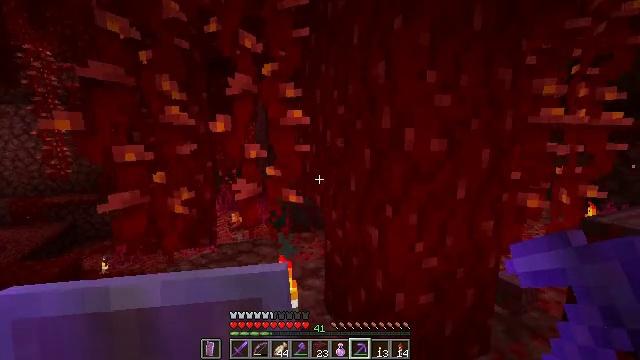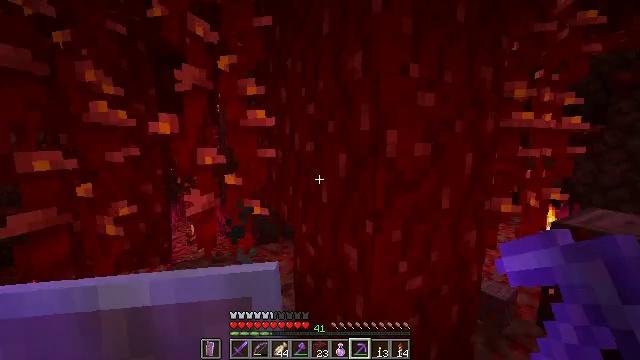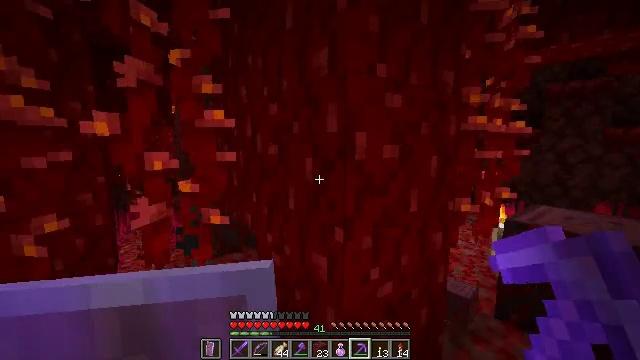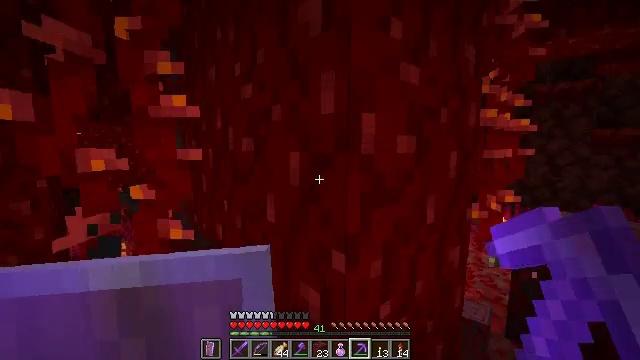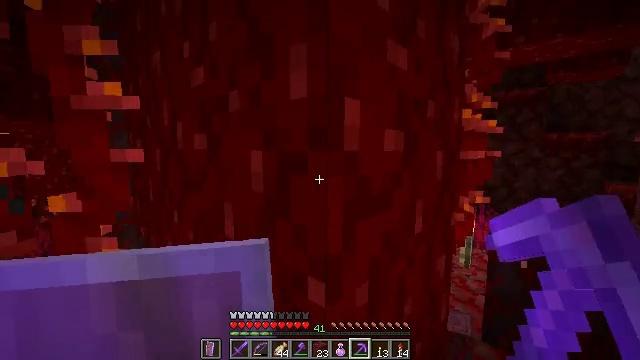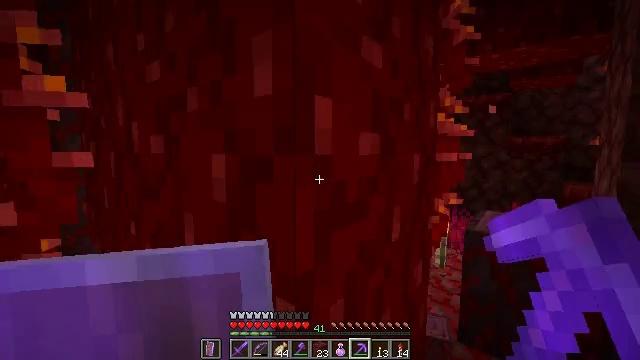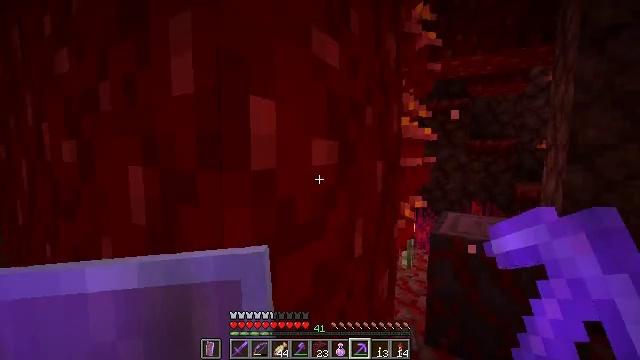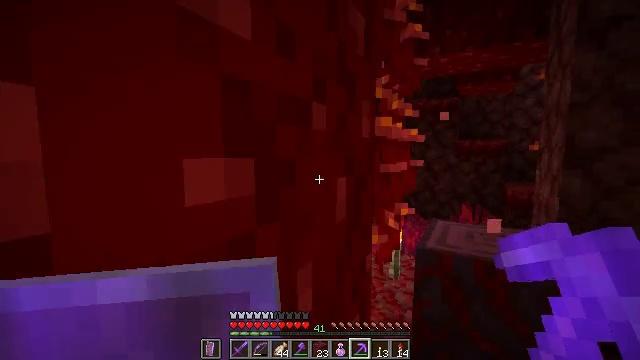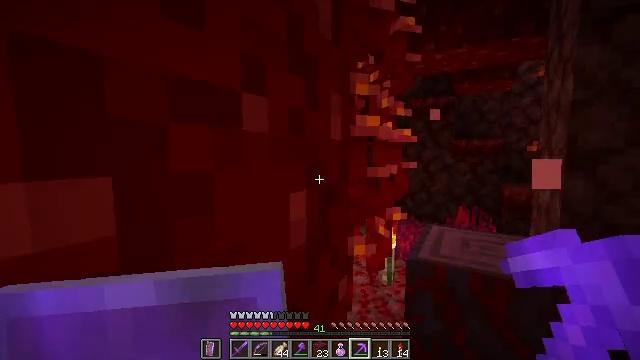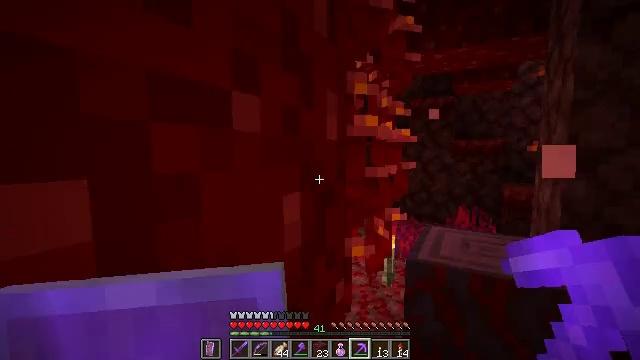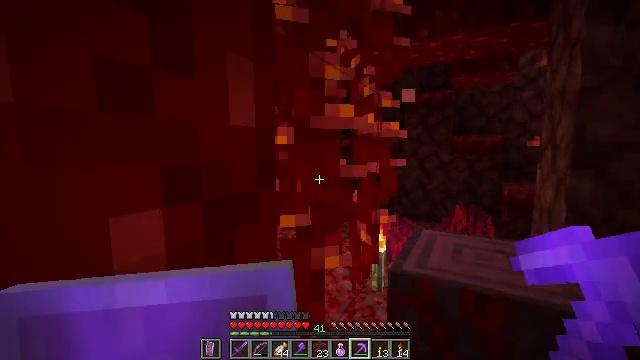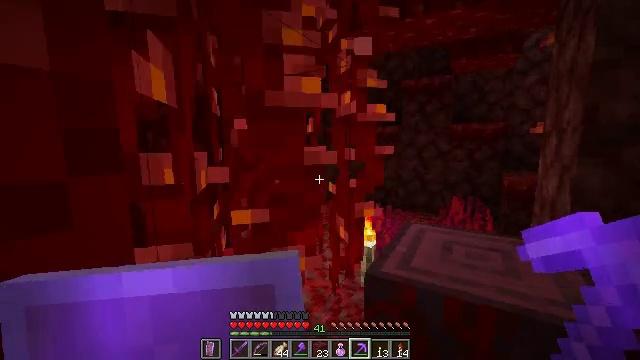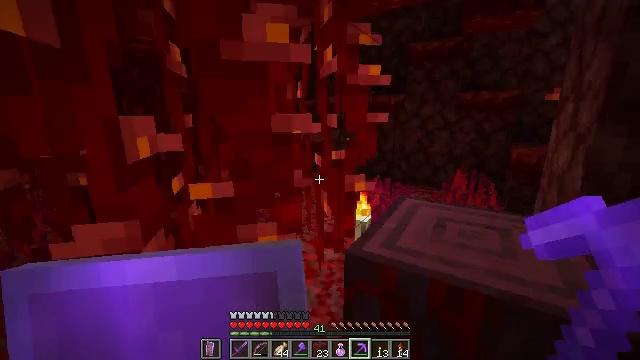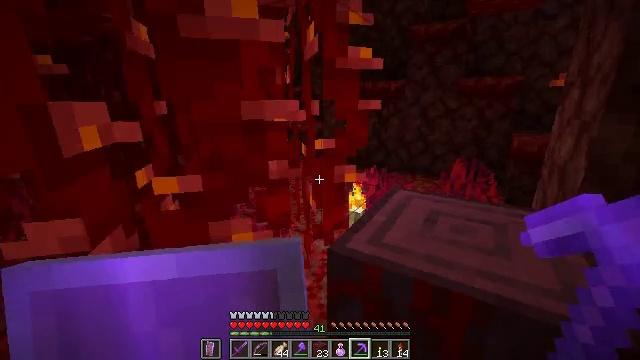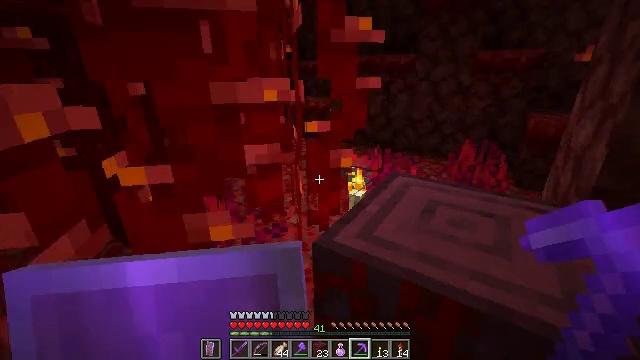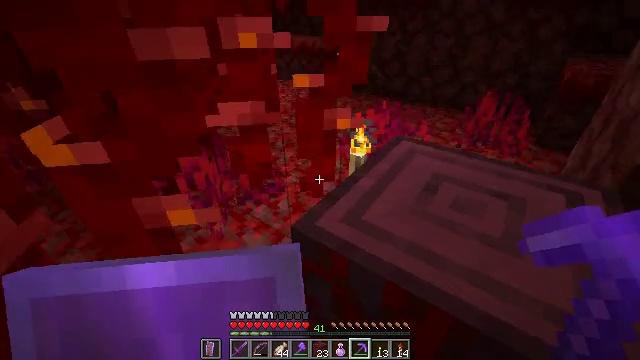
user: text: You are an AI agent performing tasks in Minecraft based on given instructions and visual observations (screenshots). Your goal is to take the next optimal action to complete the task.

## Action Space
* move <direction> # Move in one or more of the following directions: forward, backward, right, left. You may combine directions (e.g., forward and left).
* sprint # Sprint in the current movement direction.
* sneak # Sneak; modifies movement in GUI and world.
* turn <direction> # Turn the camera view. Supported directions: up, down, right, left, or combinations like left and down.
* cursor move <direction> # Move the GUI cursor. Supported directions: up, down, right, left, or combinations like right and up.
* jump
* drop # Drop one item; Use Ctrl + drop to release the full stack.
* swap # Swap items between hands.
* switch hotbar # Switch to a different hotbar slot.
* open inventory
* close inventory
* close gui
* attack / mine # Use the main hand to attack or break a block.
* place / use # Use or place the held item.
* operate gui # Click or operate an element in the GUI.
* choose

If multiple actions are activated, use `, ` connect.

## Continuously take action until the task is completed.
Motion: motion action
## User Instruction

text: Gather crimson stem from a crimson forest.
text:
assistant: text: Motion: move forward, turn right
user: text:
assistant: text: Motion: move forward, turn right
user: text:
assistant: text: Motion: move forward, turn right
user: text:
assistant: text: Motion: move forward, turn right
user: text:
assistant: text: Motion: move forward, turn right
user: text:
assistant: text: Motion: move forward, turn right
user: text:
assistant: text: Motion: move forward, turn right
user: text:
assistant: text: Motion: move forward and move right
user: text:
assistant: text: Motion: move forward and move right
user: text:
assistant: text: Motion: move forward and move right
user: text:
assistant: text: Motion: move forward and move right, turn down
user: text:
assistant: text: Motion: move forward and move right, turn left and down
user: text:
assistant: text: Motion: move forward and move right, turn down
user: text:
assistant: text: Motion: move forward, turn left and down
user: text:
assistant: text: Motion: turn left and down
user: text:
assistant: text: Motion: turn left and down
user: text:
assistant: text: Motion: turn down
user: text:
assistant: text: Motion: turn down
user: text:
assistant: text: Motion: turn down
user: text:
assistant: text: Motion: no_op
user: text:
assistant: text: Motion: no_op
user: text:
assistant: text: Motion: no_op
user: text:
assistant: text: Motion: turn right
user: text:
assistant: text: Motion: turn right and up
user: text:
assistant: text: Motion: turn right and up
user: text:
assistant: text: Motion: turn right and up
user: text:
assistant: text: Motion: turn up
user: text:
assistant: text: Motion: turn up
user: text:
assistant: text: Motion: turn up
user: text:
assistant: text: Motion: no_op